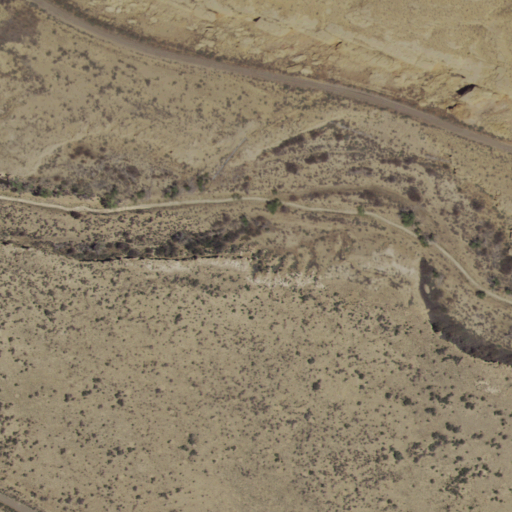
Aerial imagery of valley in New Mexico named Weritos Rincon containing only shrub